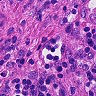
Metastatic tissue present: no